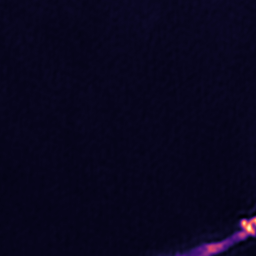
Label: Super-resolution ER image